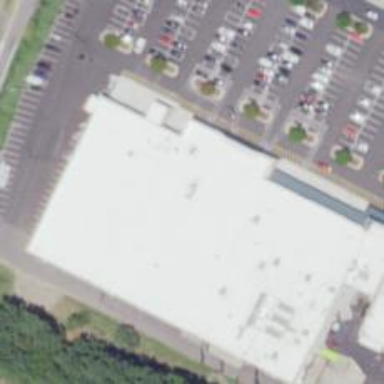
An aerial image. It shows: Supermarket.